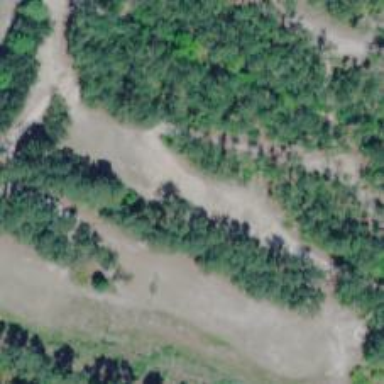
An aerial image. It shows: Disc golf hole.